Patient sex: M
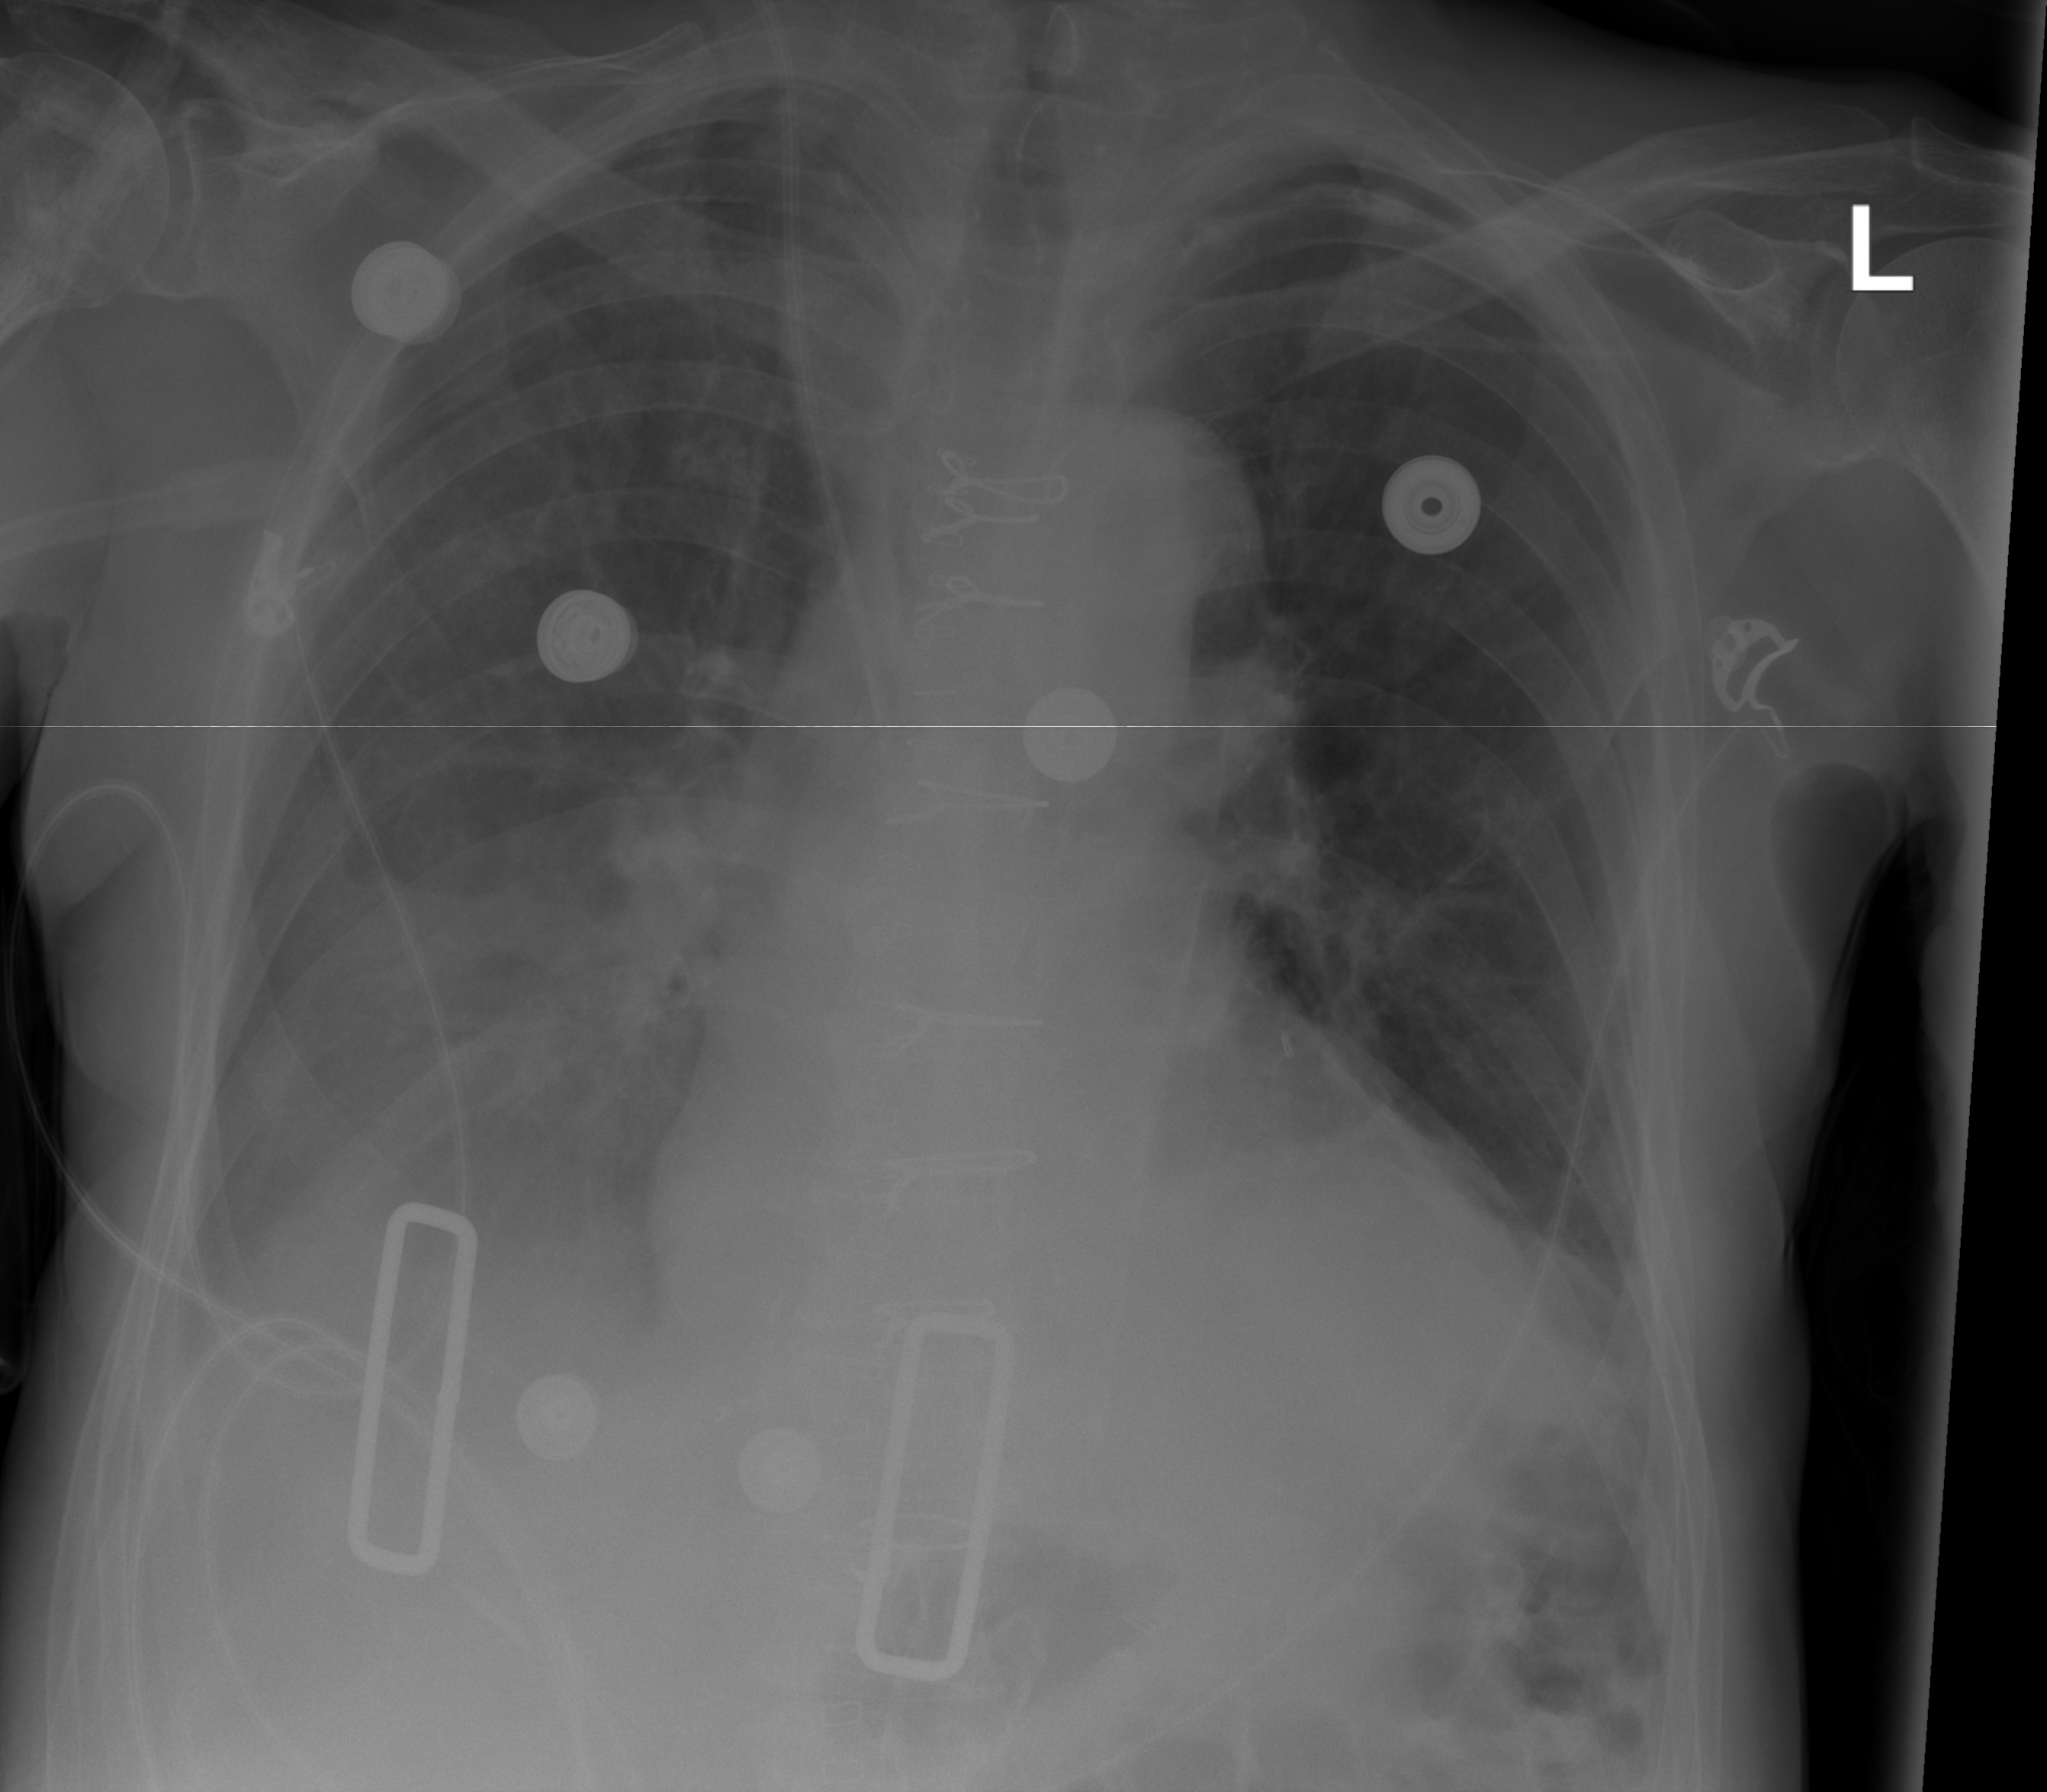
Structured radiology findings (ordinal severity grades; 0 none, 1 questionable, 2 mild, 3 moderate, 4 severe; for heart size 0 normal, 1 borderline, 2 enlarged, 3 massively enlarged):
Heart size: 1
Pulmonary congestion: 0
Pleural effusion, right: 2
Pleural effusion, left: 1
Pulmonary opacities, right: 1
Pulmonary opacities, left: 0
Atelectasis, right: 2
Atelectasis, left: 2